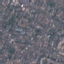
Land use / land cover class: Residential